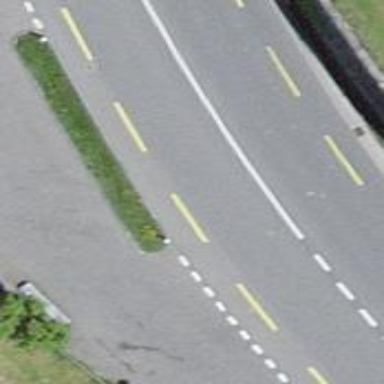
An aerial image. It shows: Primary highway with asphalt surface and designated lane for cyclists.